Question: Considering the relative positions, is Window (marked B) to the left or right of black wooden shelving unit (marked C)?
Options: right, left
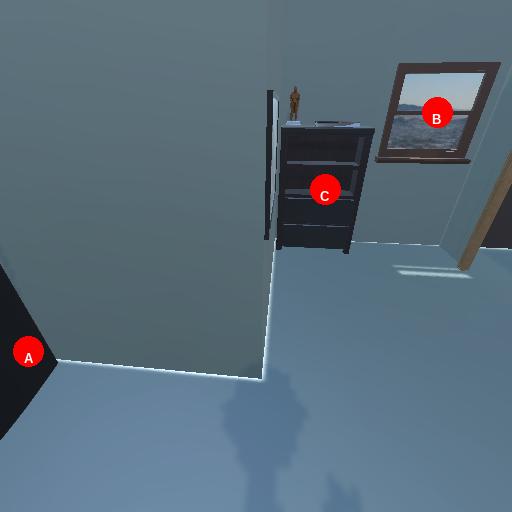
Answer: right